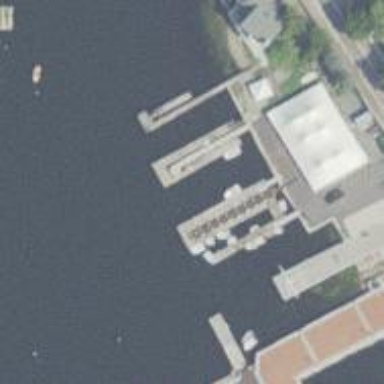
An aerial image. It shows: Man-made pier.